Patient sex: M
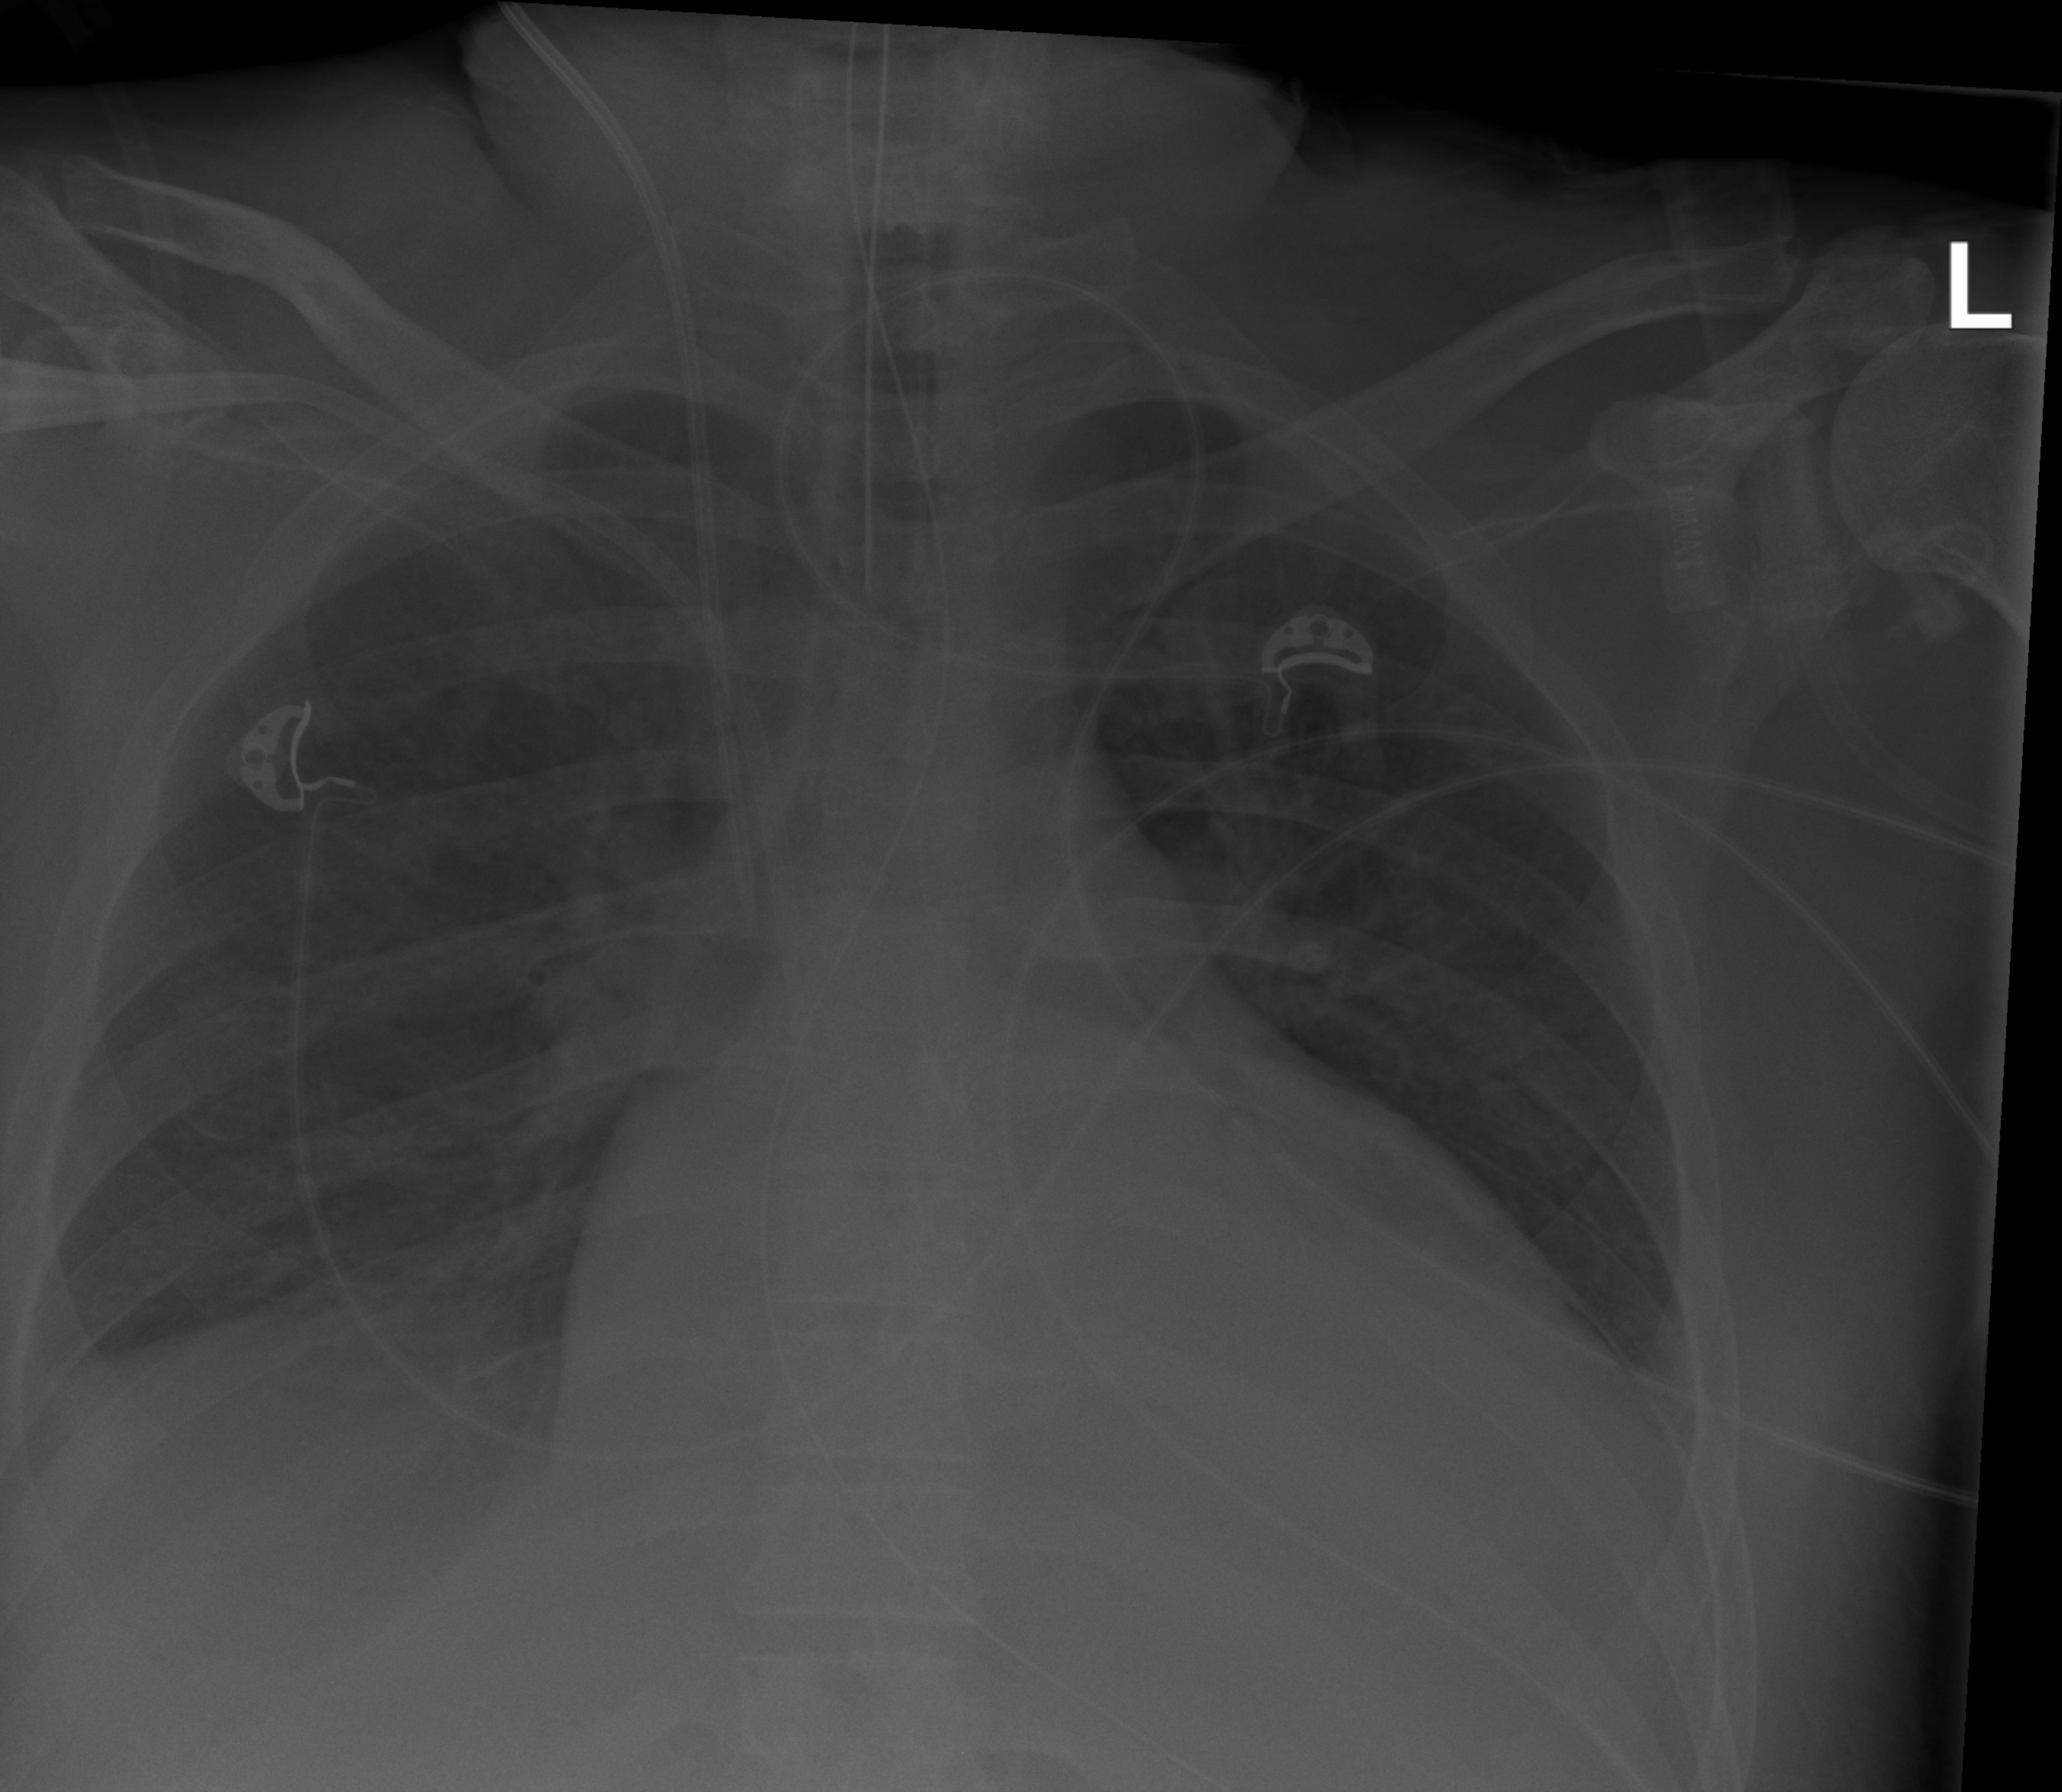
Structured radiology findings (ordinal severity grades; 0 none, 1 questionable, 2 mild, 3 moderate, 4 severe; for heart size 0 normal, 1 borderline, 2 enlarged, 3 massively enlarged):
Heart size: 2
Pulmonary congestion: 0
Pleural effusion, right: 0
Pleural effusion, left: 2
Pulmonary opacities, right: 2
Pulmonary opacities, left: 0
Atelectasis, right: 2
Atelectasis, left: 2